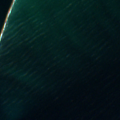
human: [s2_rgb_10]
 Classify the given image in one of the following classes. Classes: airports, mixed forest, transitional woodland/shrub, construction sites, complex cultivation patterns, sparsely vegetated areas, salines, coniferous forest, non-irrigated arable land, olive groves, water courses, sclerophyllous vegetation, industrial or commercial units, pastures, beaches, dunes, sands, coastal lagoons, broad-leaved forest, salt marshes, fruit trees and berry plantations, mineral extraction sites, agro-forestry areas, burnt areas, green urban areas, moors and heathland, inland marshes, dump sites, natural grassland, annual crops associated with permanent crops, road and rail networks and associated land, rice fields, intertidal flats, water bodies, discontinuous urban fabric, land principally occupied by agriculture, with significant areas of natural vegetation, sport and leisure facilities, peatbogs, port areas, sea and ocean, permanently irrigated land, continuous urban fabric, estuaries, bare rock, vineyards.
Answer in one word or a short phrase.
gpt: coastal lagoons, sea and ocean